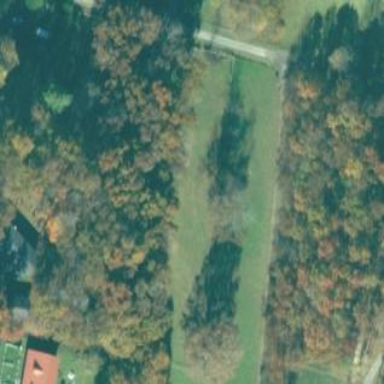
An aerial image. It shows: Serene woodland landscape.